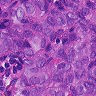
Metastatic tissue present: yes